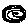
Label: line